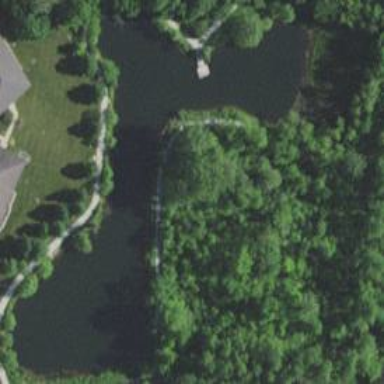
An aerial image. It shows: Pond surrounded by natural water.